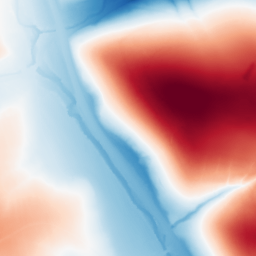
Category: trend_removal
Decomposition family: polynomial_high
Decomposition parameters: degree: 5
Upsampling method: quadratic
Upsampling parameters: scale: 4
Upsampling scale: 4